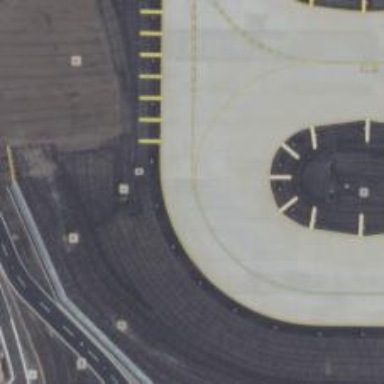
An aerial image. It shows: Image of taxiway at airport.